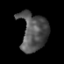
Tissue: prostate
Cell type: T cells
Senescence score: 0.2985
Nuclear area (px): 1015
Mean DAPI intensity: 82.607